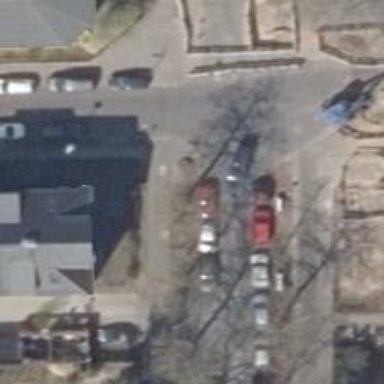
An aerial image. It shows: Residential road with separate sidewalks on both sides. There are parallel on-street parking lanes on both sides.